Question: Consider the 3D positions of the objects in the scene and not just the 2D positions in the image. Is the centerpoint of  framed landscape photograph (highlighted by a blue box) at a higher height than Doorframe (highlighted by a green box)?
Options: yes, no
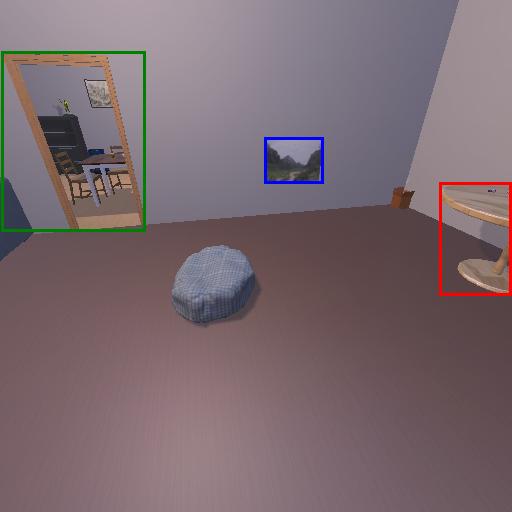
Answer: yes